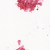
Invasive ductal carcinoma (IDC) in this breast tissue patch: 0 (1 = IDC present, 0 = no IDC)